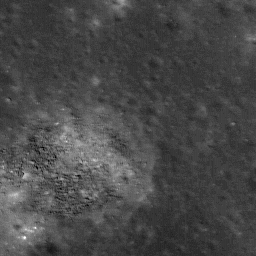
Host type: background_regolith
Lunar coordinates: latitude nan, longitude nan